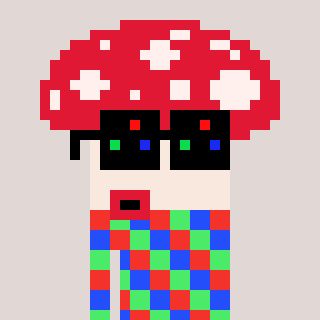
a pixel art character with square black sunglasses, a mushroom-shaped head and a rust-colored body on a warm background